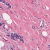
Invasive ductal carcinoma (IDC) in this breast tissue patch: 1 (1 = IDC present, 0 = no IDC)